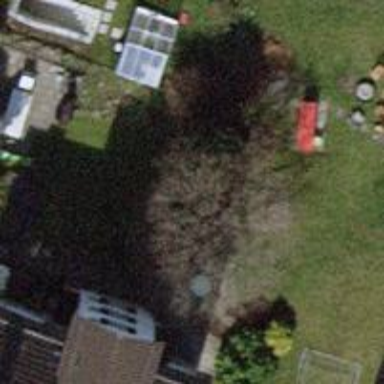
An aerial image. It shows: Garden with deciduous broadleaved trees.